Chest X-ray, PA view. Patient: 49 years old, sex M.
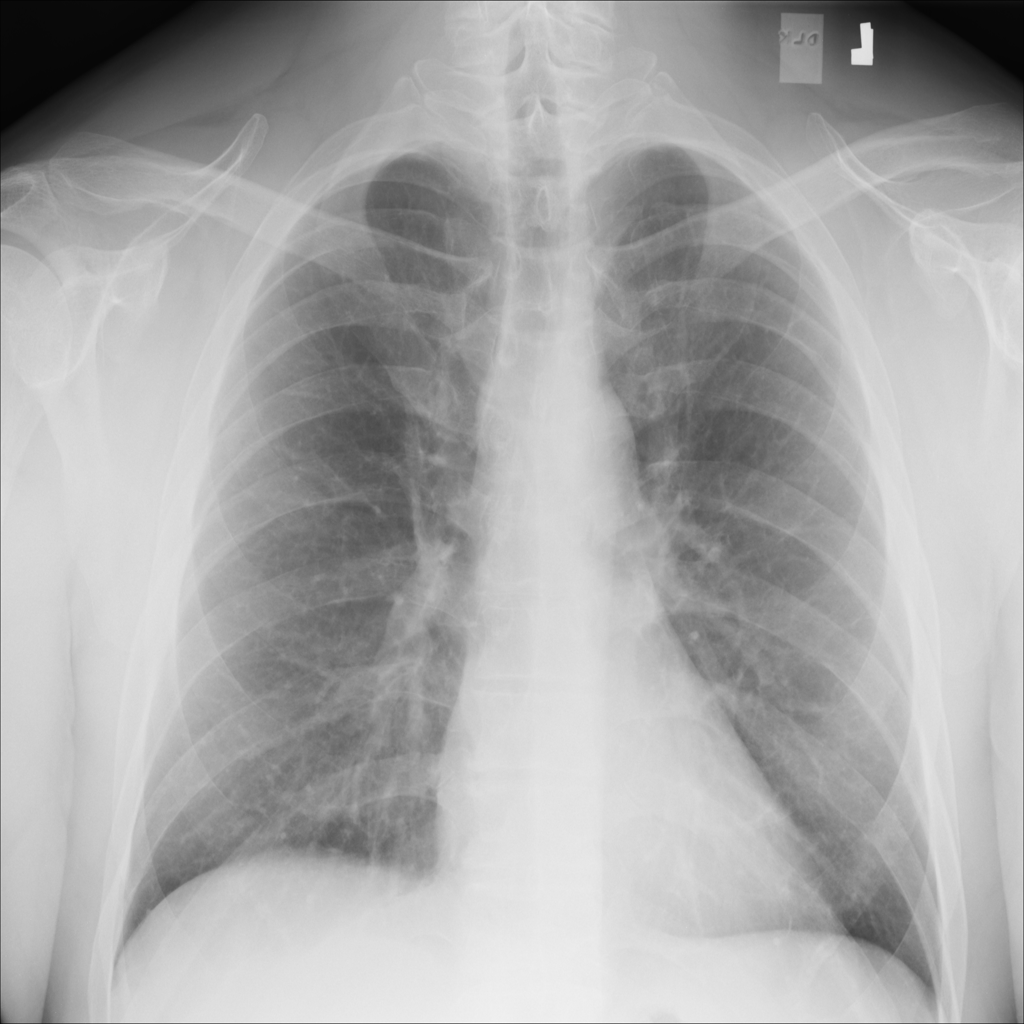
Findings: No Finding